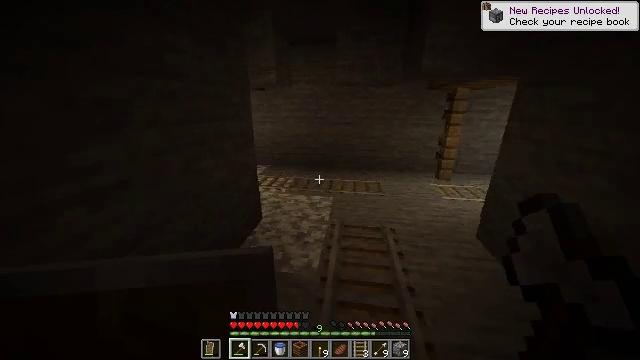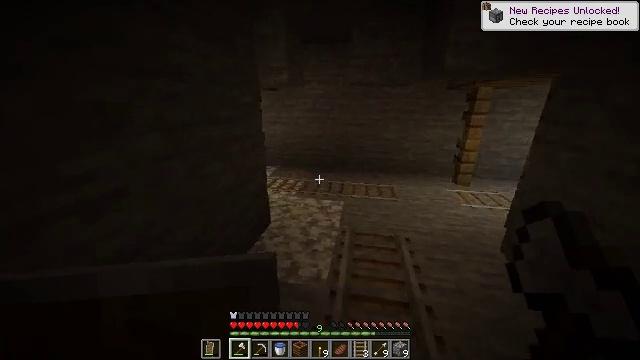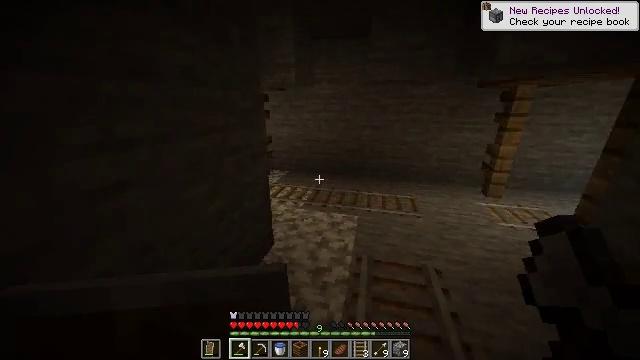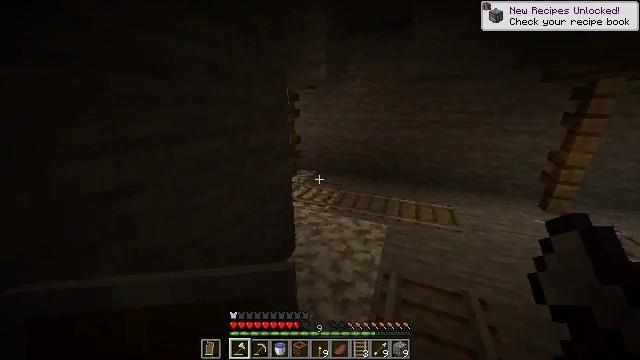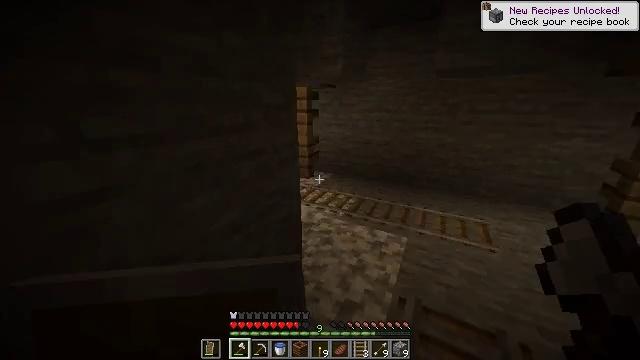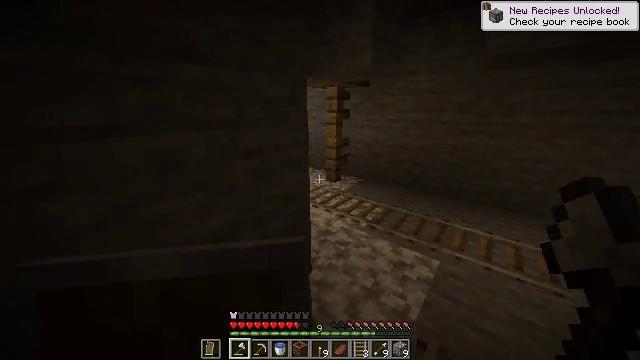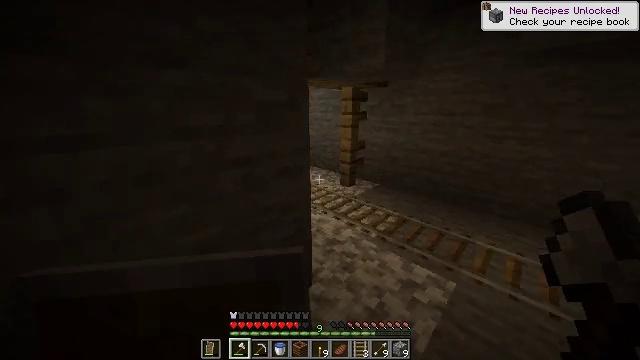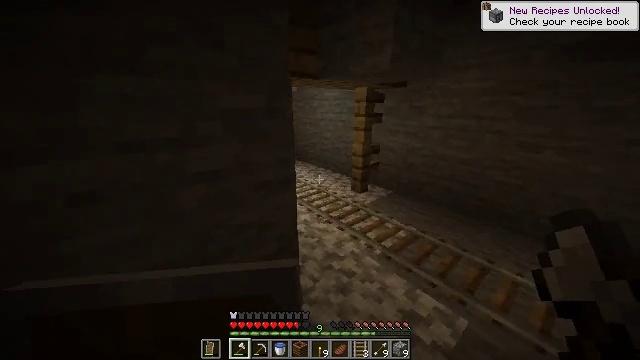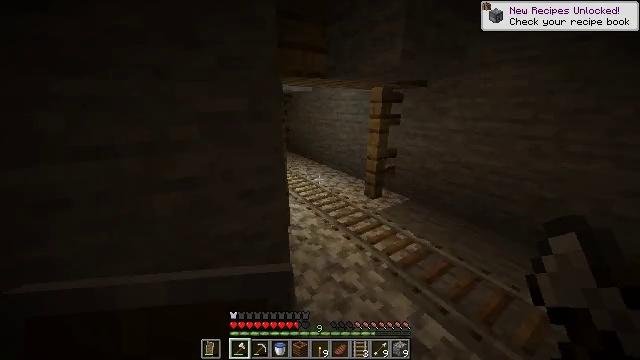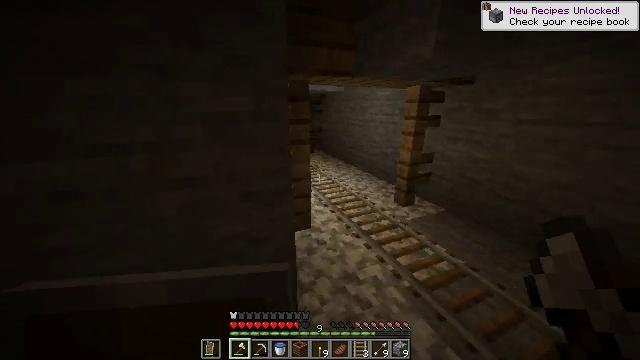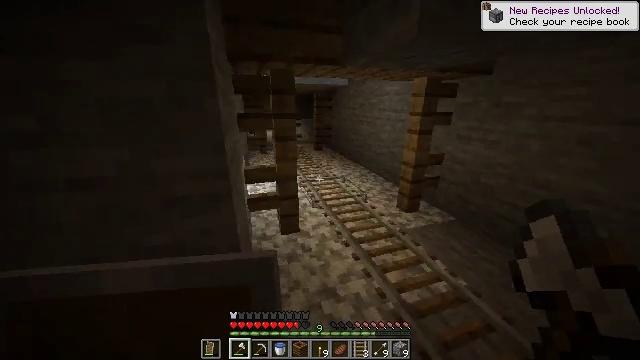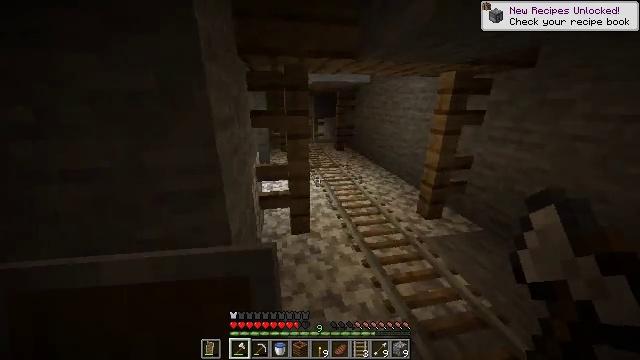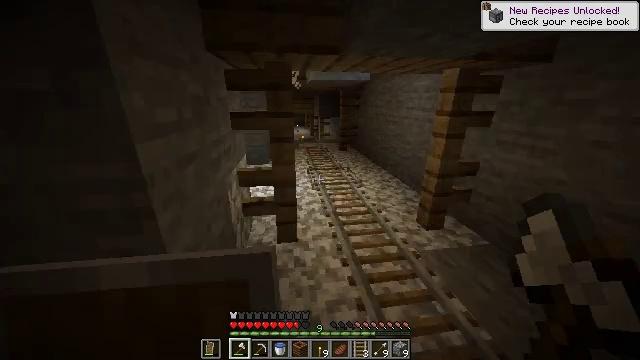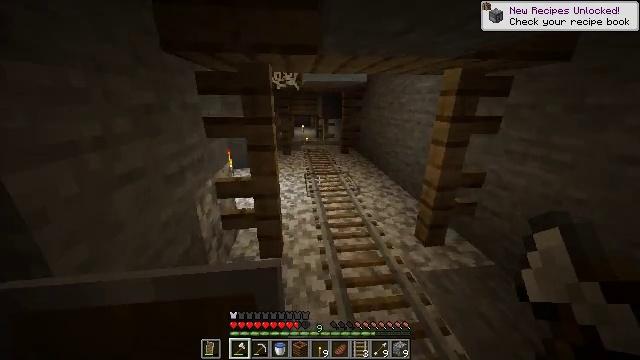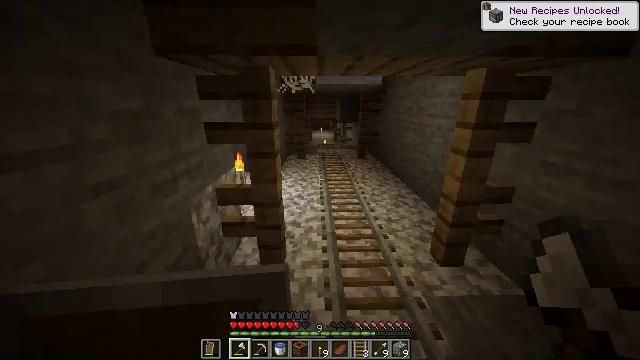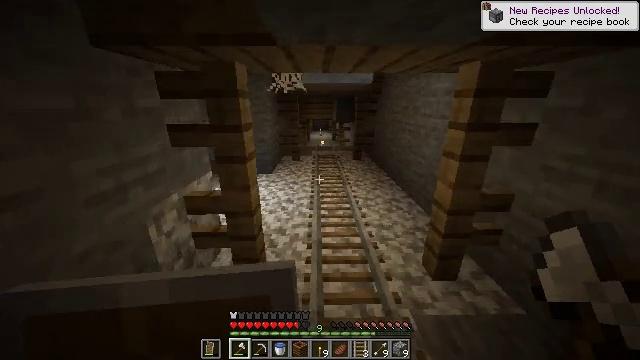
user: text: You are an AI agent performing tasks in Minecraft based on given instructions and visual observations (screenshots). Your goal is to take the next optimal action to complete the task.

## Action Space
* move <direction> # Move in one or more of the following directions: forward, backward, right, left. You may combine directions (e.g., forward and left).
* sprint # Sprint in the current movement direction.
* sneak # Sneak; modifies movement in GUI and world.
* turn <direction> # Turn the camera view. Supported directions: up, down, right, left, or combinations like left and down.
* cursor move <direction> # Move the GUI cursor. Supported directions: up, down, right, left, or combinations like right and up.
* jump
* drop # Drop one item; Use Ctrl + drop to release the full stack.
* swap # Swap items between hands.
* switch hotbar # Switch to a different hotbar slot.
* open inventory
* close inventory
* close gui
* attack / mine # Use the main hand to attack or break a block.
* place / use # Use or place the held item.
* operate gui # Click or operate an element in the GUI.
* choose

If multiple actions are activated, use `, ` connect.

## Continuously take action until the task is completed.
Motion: motion action
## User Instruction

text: Turn iron ore into an iron ingot.
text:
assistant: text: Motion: move forward, sprint, turn left
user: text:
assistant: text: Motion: move forward, sprint, turn left
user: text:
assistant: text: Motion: move forward and move right, sprint, turn left
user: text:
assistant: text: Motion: move forward and move right, sprint, turn left
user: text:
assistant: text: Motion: move forward and move right, sprint, turn left
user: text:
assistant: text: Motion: move forward and move right, sprint, turn left
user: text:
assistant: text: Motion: move forward and move right, sprint, turn left
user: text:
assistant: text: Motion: move forward and move right, sprint, turn left
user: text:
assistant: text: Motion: move forward and move right, sprint, turn left
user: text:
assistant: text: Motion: move forward and move right, sprint, turn left
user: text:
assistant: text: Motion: move forward and move right, sprint, turn left
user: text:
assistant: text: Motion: move forward and move right, sprint, turn left
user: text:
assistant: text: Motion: move forward and move right, sprint, turn left
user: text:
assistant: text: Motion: move forward and move right, sprint, turn left
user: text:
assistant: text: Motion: move forward and move right, sprint
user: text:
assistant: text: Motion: move forward, sprint
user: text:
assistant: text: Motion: move forward, sprint
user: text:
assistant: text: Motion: move forward, sprint, turn left
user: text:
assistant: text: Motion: move forward, sprint
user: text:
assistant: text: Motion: move forward, sprint
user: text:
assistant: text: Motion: move forward, sprint
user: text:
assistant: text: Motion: move forward, sprint
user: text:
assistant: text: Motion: move forward, sprint
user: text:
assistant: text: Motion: move forward, sprint, jump
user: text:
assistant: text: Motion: move forward, sprint, jump
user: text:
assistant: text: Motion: move forward, sprint, turn left and down, jump
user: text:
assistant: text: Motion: move forward, sprint, turn left and down, jump
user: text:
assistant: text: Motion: move forward, sprint, turn left
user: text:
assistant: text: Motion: move forward and move right, sprint, turn left and up
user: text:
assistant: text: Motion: move forward and move right, sprint, turn left